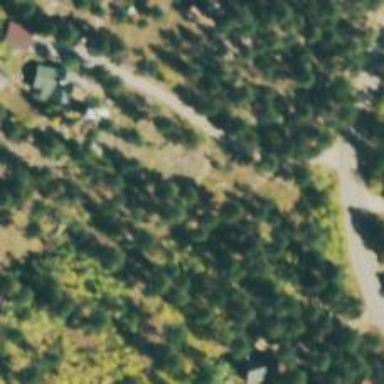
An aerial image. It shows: Driveway leading to service road.